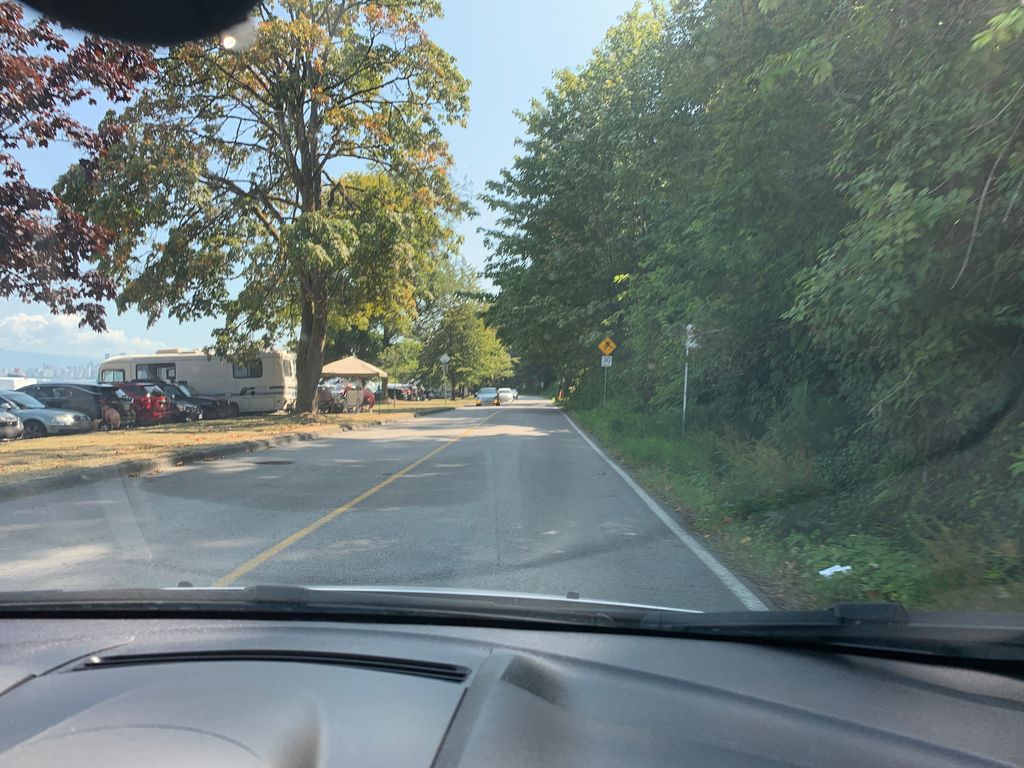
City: vancouver